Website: apple
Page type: payment
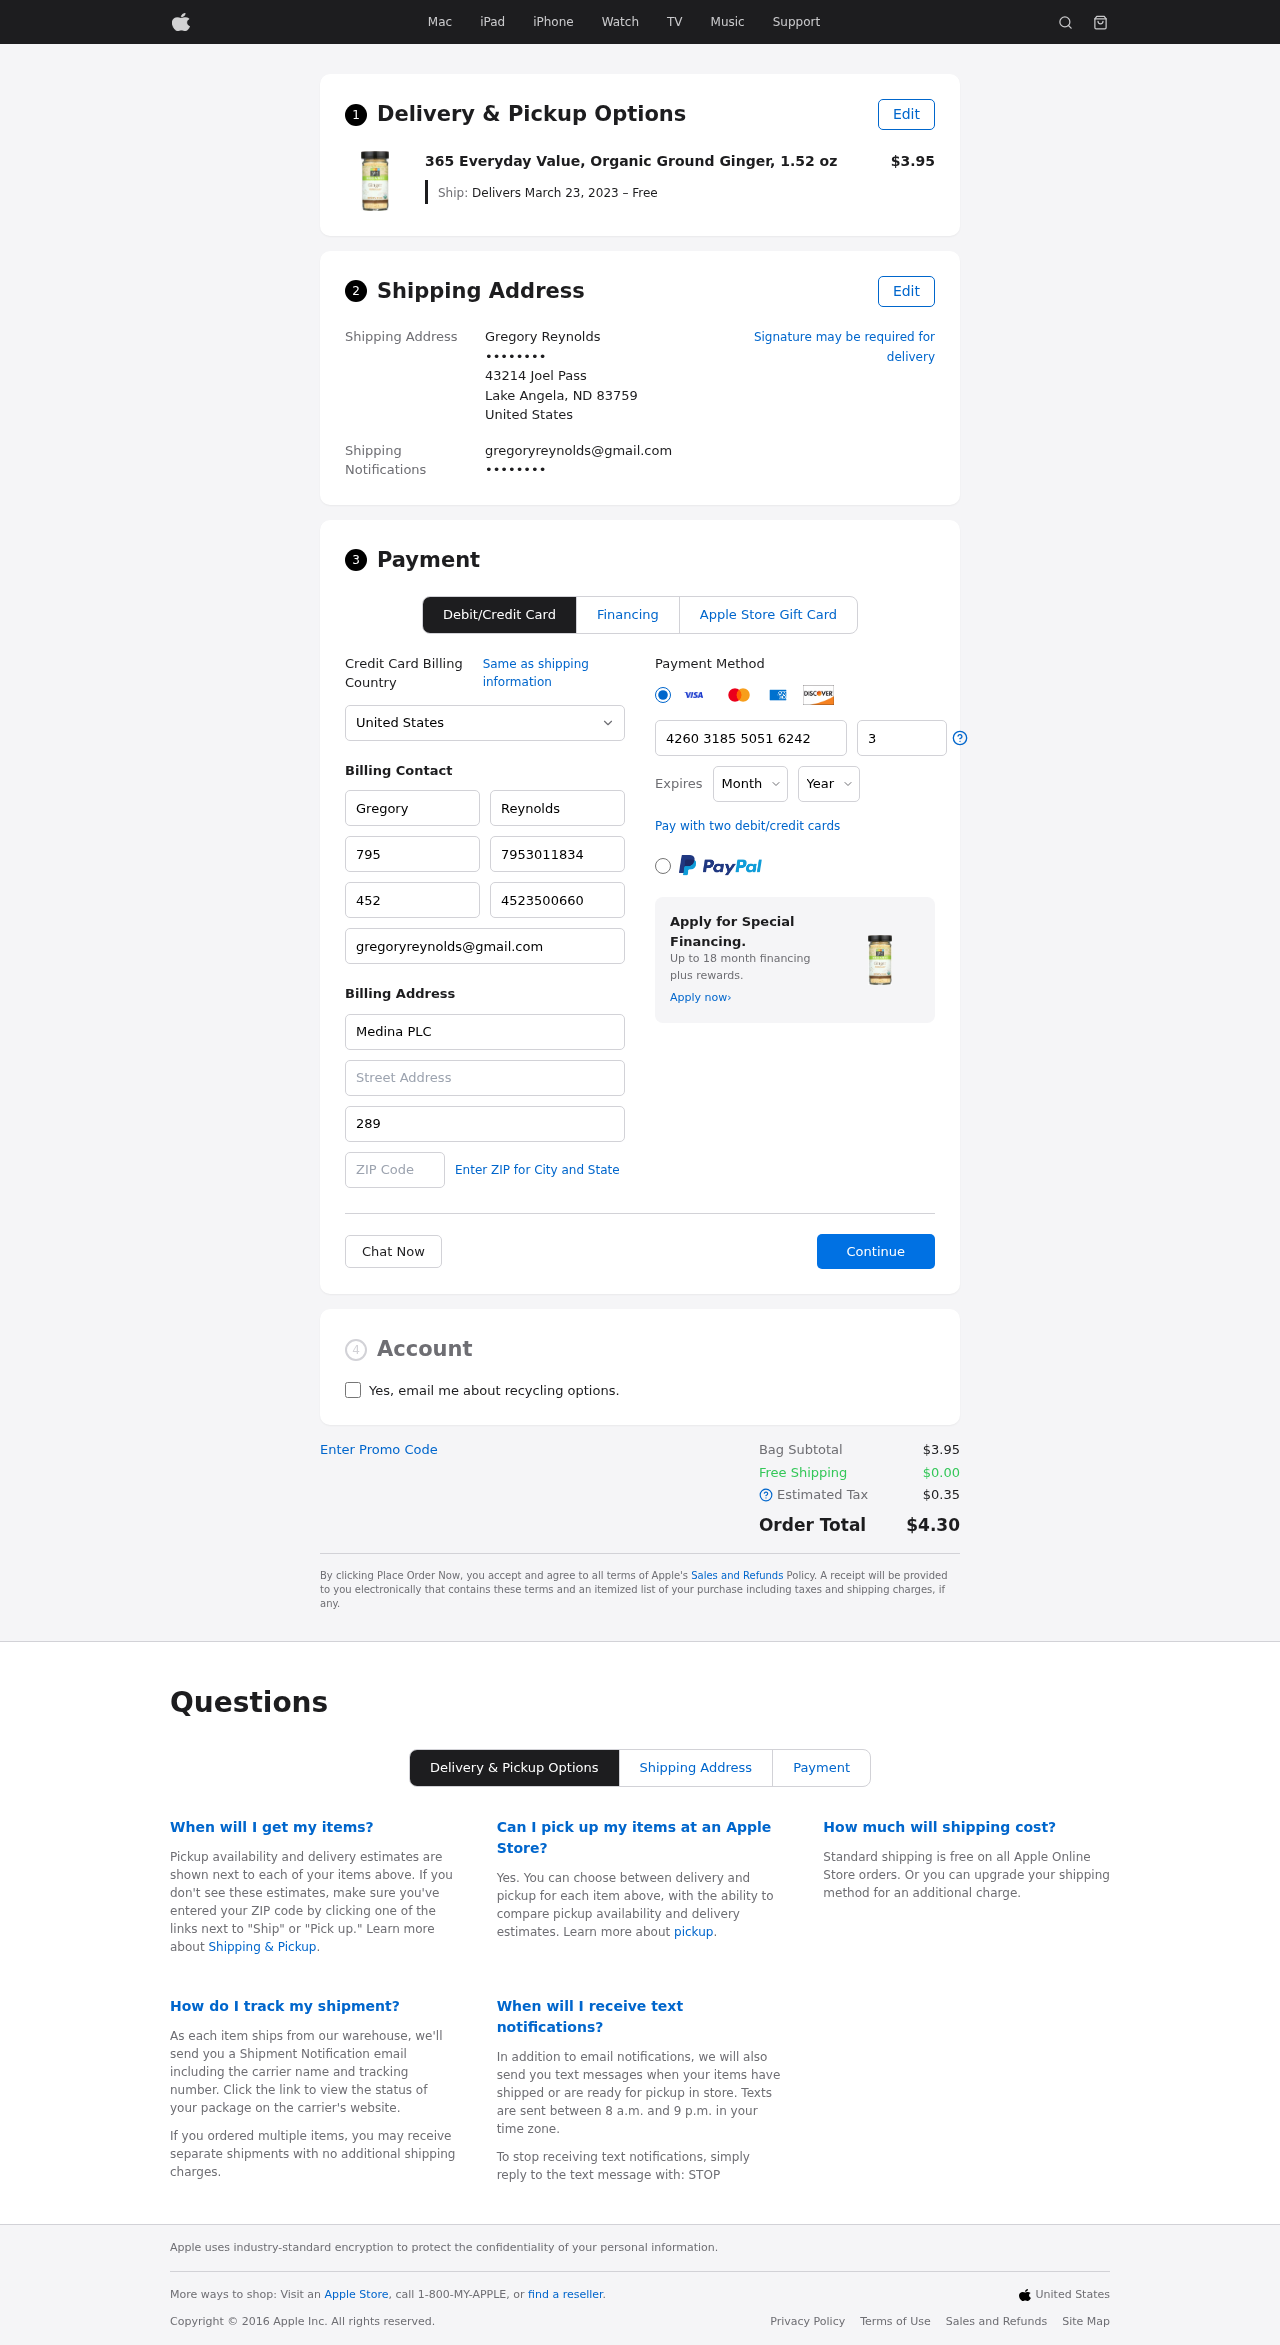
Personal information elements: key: PII_CARD_CVV
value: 356
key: PII_CARD_EXPIRY_MONTH
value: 06
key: PII_CARD_EXPIRY_YEAR
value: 26
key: PII_CARD_NUMBER
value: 4260 3185 5051 6242
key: PII_CITY_STATE_ZIP
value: Lake Angela, ND 83759
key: PII_COMPANY
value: Medina PLC
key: PII_COUNTRY
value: United States
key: PII_EMAIL
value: gregoryreynolds@gmail.com
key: PII_EMAIL2
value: gregoryreynolds@gmail.com
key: PII_FIRSTNAME
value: Gregory
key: PII_FULLNAME
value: Gregory Reynolds
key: PII_LASTNAME
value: Reynolds
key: PII_PHONE3
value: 7953011834
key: PII_PHONE_ALT
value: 4523500660
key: PII_PHONE_ALT_AREA
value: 452
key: PII_PHONE_AREA
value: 795
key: PII_SECURITY_CODE
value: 289
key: PII_STREET
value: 43214 Joel Pass
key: PII_PHONE
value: ••••••••
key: PII_PHONE2
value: ••••••••
Product elements: key: PRODUCT1_NAME
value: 365 Everyday Value, Organic Ground Ginger, 1.52 oz
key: PRODUCT1_PRICE
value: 3.95
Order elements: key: ORDER_DELIVERY_DATE
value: Delivers March 23, 2023 – Free
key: ORDER_SUBTOTAL
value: $3.95
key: ORDER_SHIPPING_COST
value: $0.00
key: ORDER_TAX
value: $0.35
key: ORDER_TOTAL
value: $4.30